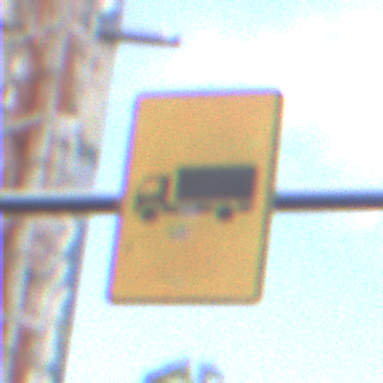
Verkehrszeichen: KFZZulaessigeGesamtmasse3Komma5TOhnePfeilsymbol
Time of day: MorningAfternoon
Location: Outdoor (Urban)
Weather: PartlyCloudy
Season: NotSpecified
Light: Natural